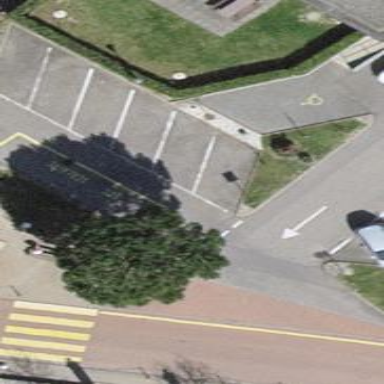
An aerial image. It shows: Parking space designated for buses.